A bearing vibration time series has been folded into this square grayscale image, one row per segment of consecutive samples. What is the most likely bearing condition (normal, inner_race, outer_race, ball)?
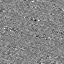
Answer: inner_race